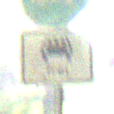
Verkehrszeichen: MehrfachbesetzePersonenkraftwagenFrei
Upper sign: Busssonderstreifen
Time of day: MorningAfternoon
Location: Outdoor (Nature)
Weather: Clear
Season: NotSpecified
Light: Natural